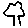
Label: tree